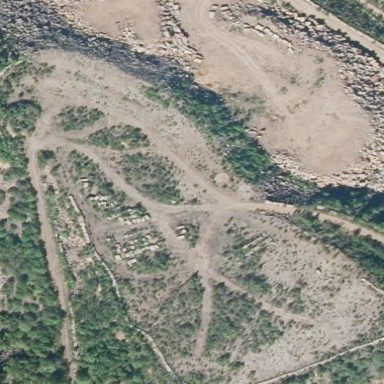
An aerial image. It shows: Quarry area.